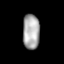
Tissue: lung
Cell type: Endothelial cells
Senescence score: 0.235
Nuclear area (px): 584
Mean DAPI intensity: 168.563